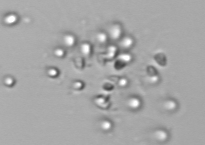
Label: Parvicorbicula_socialis